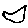
Label: bird